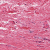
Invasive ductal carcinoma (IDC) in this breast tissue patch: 0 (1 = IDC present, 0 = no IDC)